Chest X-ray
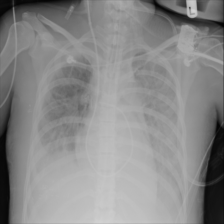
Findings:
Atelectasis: negative
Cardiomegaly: negative
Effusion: positive
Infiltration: negative
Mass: negative
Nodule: negative
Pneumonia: negative
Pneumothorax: negative
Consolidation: negative
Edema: negative
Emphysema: negative
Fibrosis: negative
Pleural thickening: negative
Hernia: negative